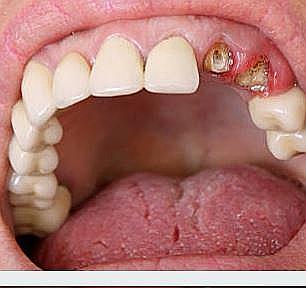
Condition: hypodontia